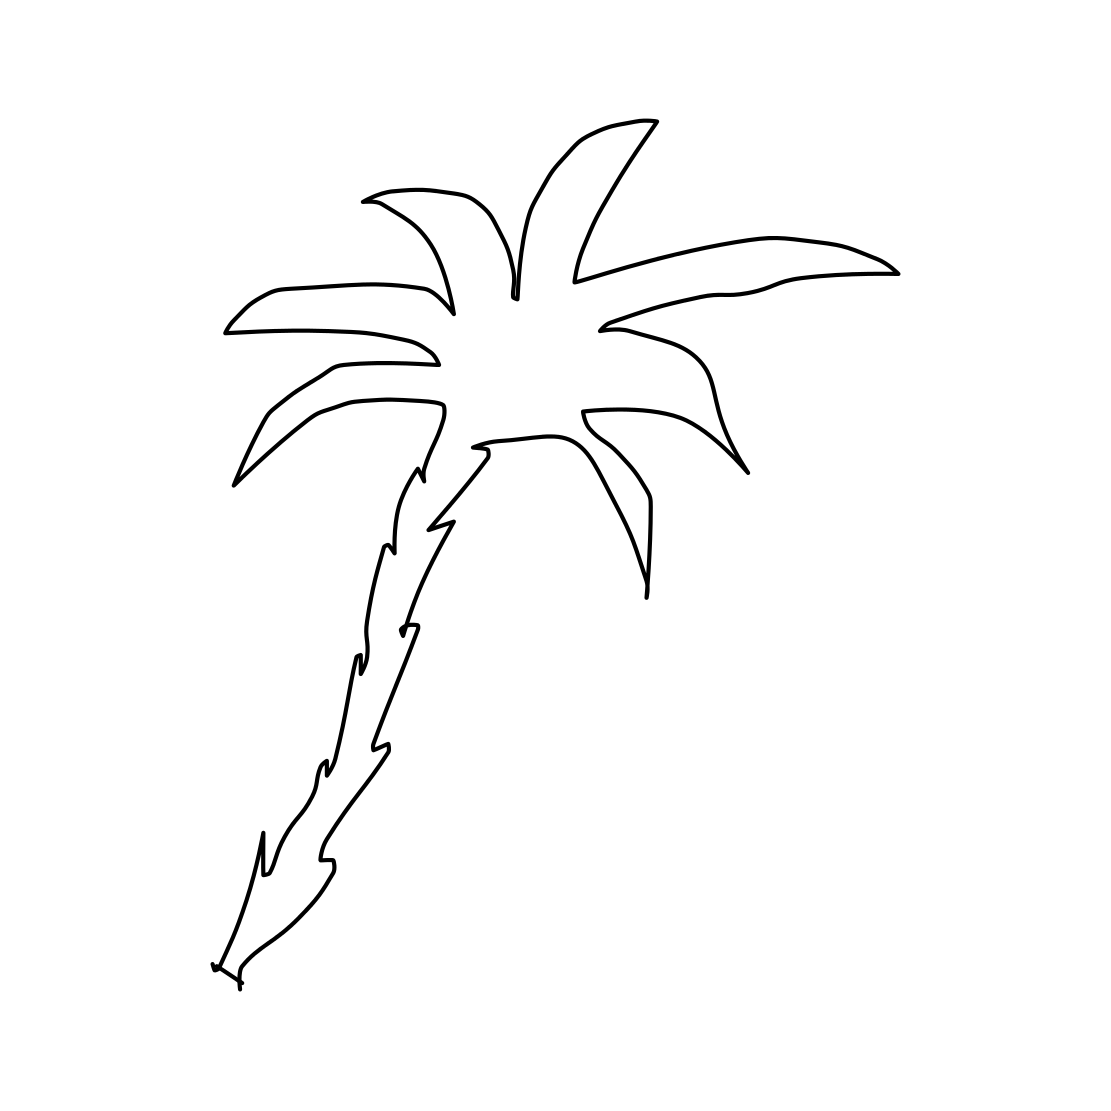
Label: palm tree